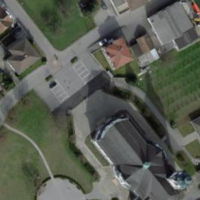
EUNIS habitat code: 54
Species observed at this site:
Passer montanus